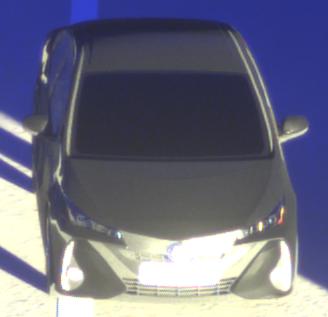
Make: Toyota
Model: Prius 1.8 Plug-In Hybrid
Detailed model: Prius (XW5) Plug-In
Model produced from: 2019/07
Model produced until: 2020/07
Doors: 5
Color: black
Road condition: dry road
Daytime: sunrise or sunset
Contrast: high contrast